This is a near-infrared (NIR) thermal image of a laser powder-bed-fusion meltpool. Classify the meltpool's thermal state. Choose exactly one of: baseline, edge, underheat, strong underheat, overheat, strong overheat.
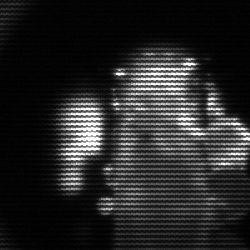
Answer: strong underheat